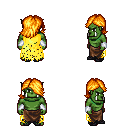
a pixel art fantasy rpg character, male body template, orc, green skin, yellow tattered cape, robe skirt, light blonde swoop hairstyle, white cloth bracers, ghillies, four views (front, back, left, right), 2x2 character sprite sheet, small pixel art, hard edges, no anti-aliasing